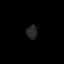
Tissue: prostate
Cell type: Myeloid cells
Senescence score: 0.2936
Nuclear area (px): 141
Mean DAPI intensity: 38.688